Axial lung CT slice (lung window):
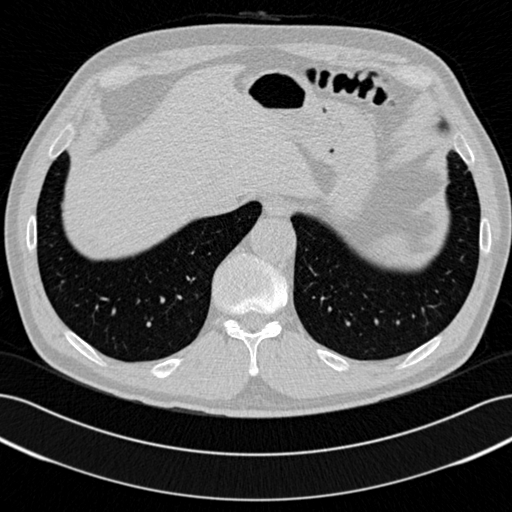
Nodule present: no